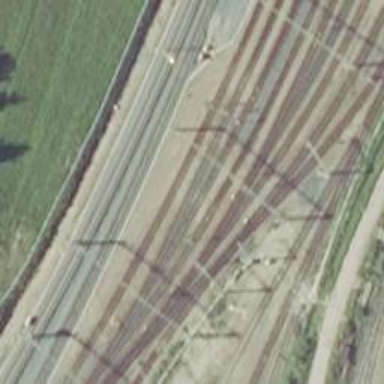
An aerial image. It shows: Railway with continuous electrified contact line.